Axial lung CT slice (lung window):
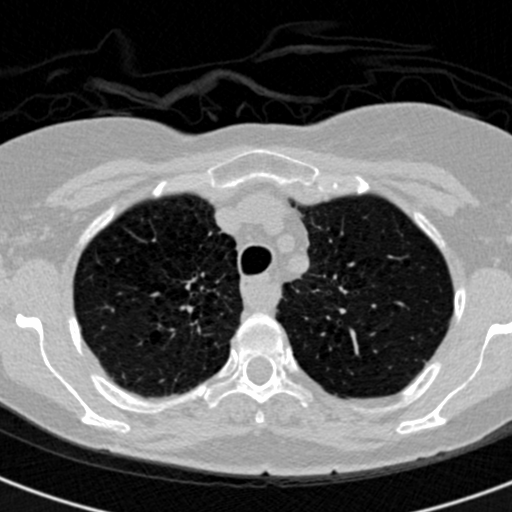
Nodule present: no